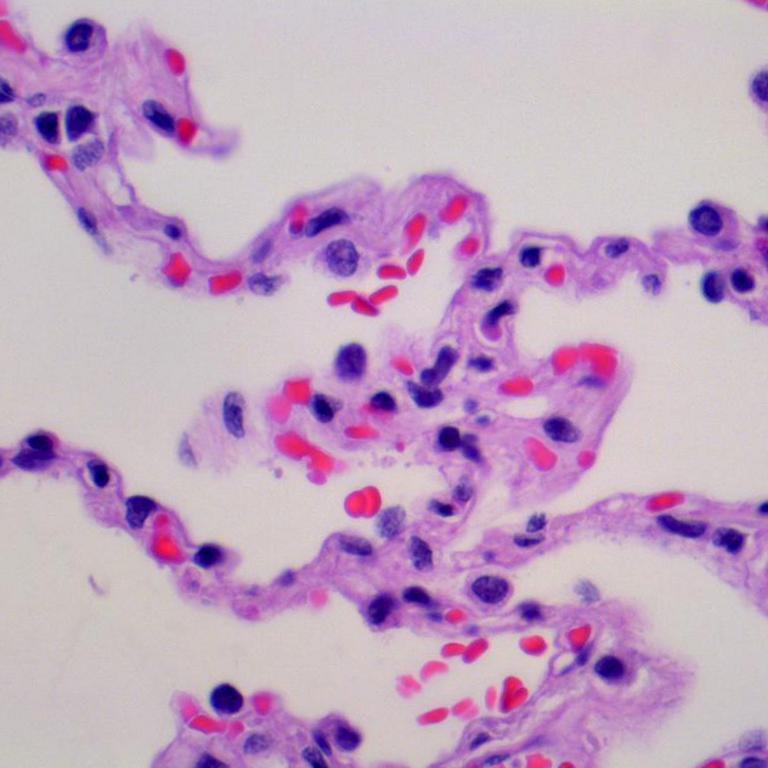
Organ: lung
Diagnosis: benign